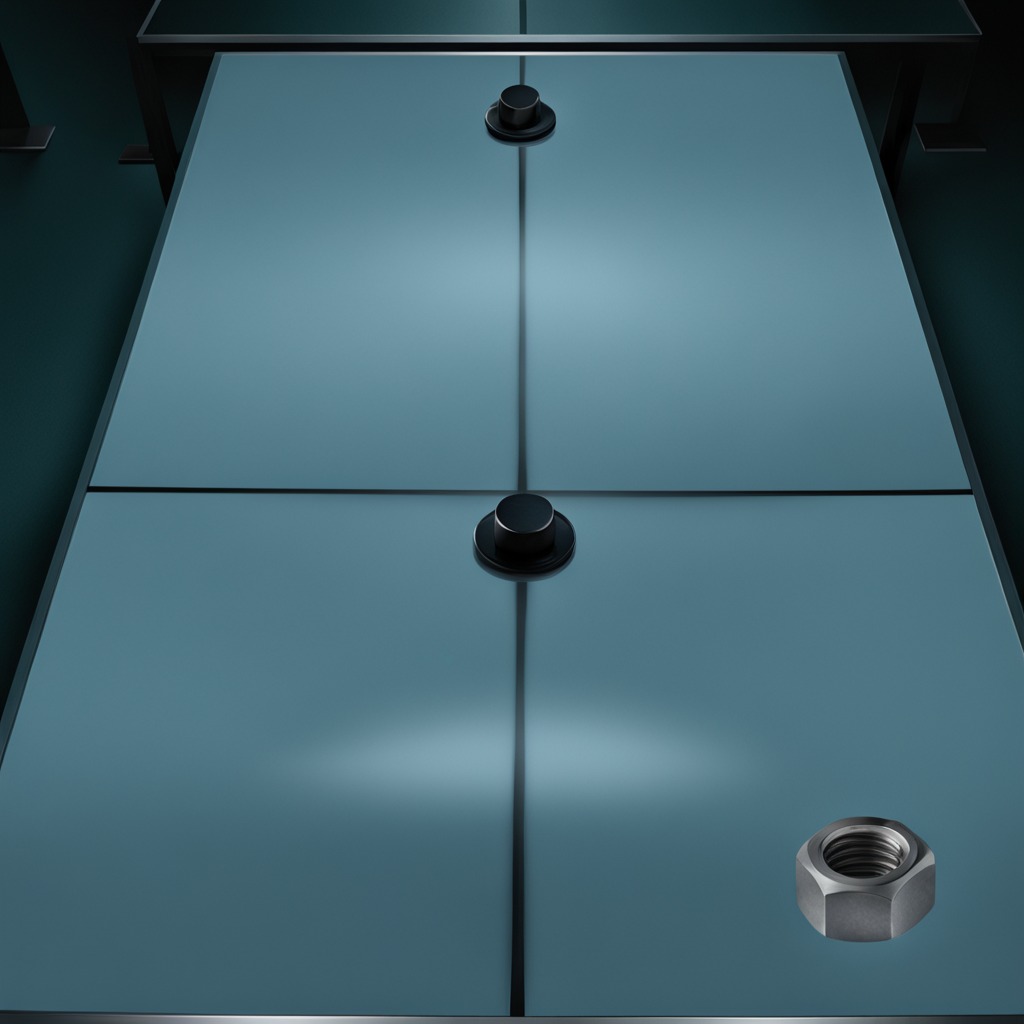
A metal nut is lying on a clean empty table in a railway signal maintenance room lit by harsh overhead fluorescents.